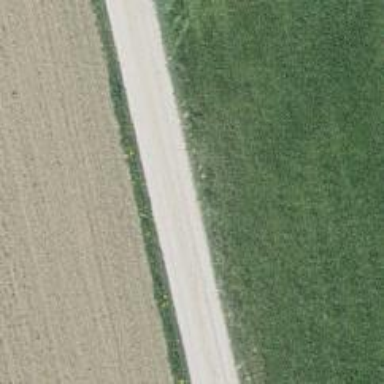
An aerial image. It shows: Unclassified road with compacted surface.